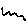
Label: zigzag